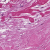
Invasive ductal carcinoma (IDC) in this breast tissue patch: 0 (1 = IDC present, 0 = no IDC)